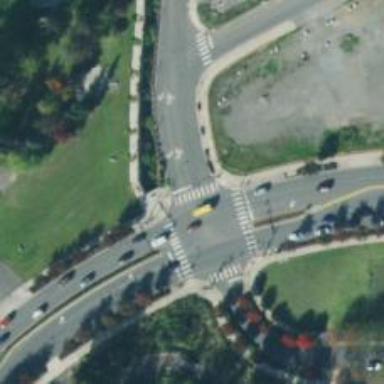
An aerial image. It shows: Pedestrian crossing with zebra markings on footway.